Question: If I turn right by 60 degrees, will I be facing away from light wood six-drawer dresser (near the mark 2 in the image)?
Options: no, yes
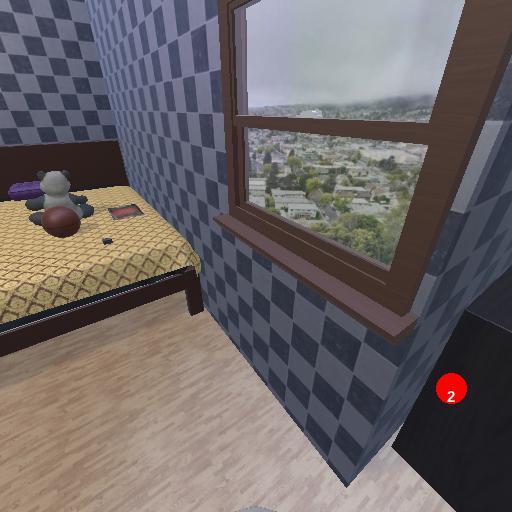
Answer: no